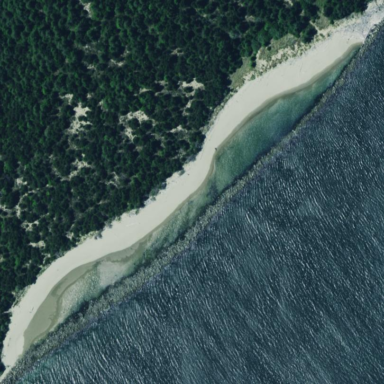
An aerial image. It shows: Sandy beach.